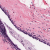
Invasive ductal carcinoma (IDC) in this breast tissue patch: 0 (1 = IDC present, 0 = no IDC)